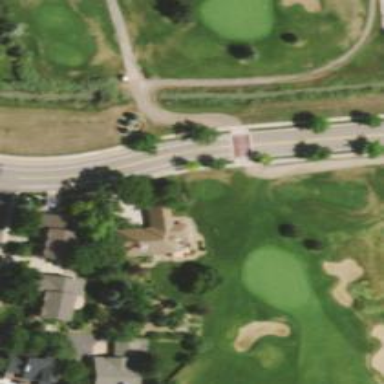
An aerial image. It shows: Service road designed for golf carts indicated as golf cart path.